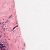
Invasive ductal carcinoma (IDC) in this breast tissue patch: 0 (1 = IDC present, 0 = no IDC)